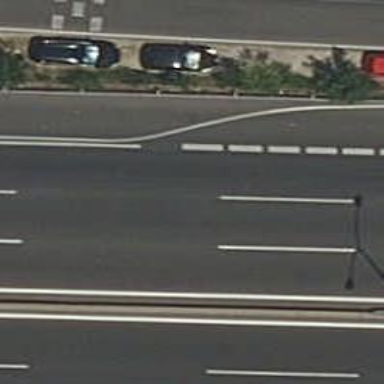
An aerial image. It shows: Motorway.